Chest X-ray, AP view. Patient: 62 years old, sex M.
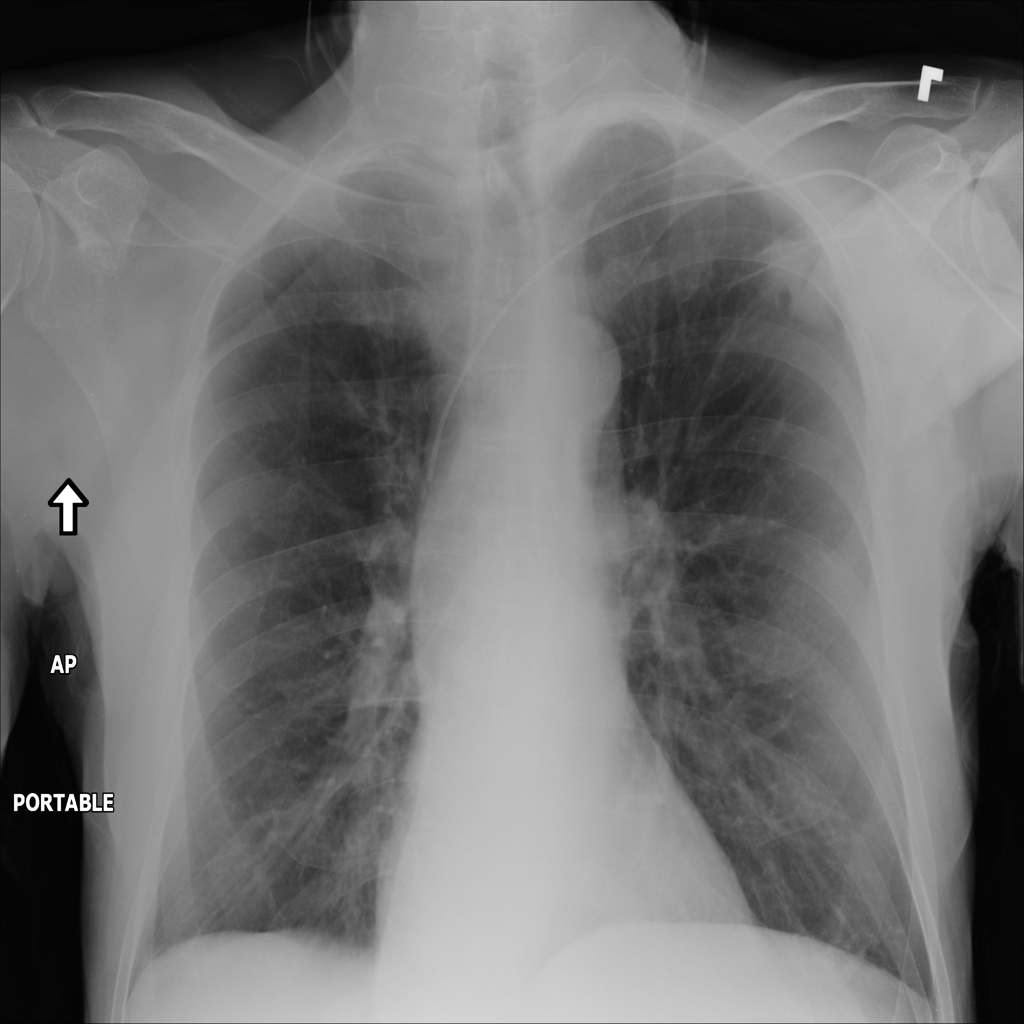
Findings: No Finding